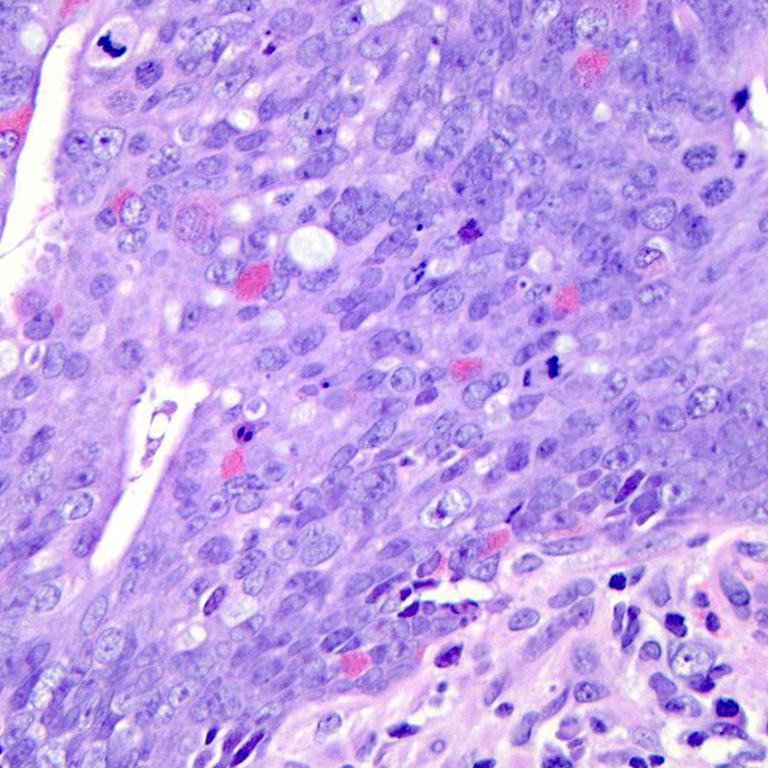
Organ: colon
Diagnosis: adenocarcinomas